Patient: sex M, age 60
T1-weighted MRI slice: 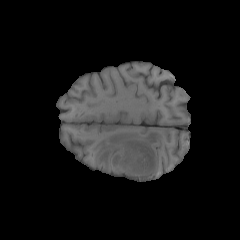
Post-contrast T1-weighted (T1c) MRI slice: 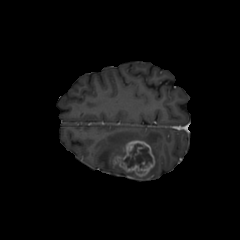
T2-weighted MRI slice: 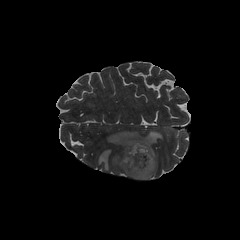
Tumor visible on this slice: yes
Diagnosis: Glioblastoma, IDH-wildtype
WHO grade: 4